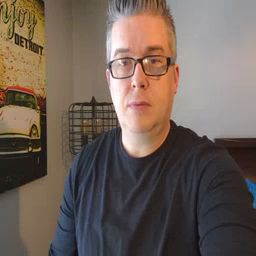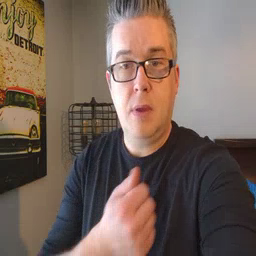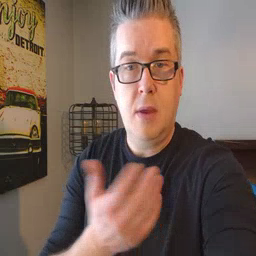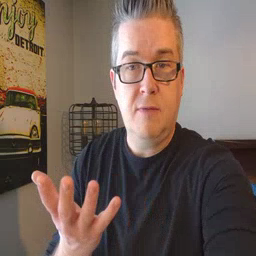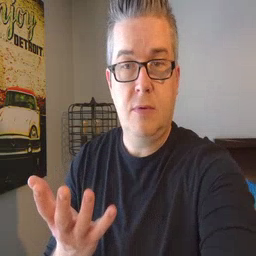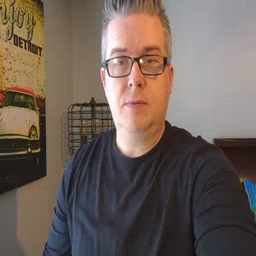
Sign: every